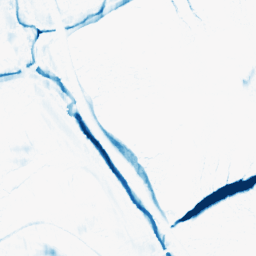
Category: morphological
Decomposition family: morphological_ellipse
Decomposition parameters: operation: closing
width: 20
height: 5
Upsampling method: cubic_mitchell
Upsampling parameters: scale: 4
Upsampling scale: 4